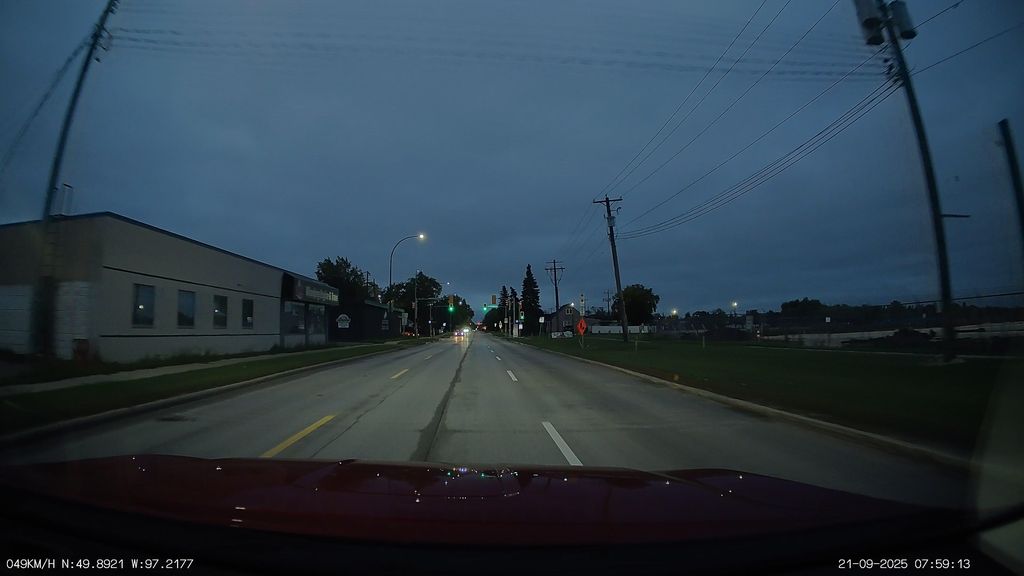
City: winnipeg